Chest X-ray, PA view. Patient: 51 years old, sex F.
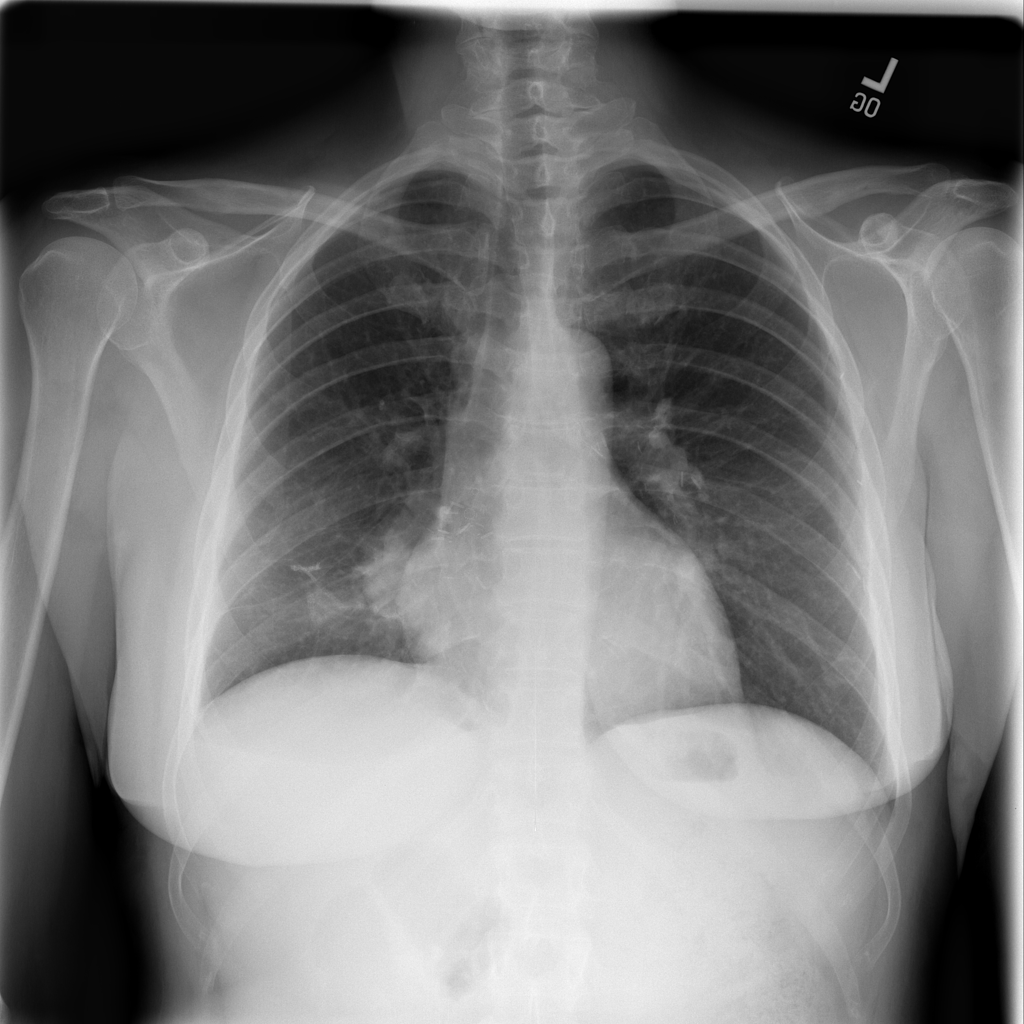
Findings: Mass